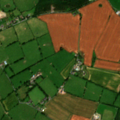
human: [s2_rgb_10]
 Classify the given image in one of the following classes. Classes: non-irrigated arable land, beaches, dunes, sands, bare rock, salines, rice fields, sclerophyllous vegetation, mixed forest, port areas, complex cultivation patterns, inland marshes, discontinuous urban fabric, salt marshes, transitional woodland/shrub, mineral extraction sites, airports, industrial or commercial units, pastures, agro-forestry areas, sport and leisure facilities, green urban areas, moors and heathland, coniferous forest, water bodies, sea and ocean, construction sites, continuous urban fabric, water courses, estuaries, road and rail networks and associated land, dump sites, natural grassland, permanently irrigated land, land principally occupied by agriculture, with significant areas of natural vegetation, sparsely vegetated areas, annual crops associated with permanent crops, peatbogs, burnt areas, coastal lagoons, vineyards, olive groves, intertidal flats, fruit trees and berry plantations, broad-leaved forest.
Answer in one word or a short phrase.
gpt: discontinuous urban fabric, non-irrigated arable land, pastures, broad-leaved forest, peatbogs